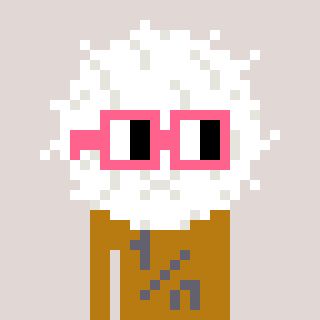
a pixel art character with square pink glasses, a cottonball-shaped head and a gold-colored body on a warm background